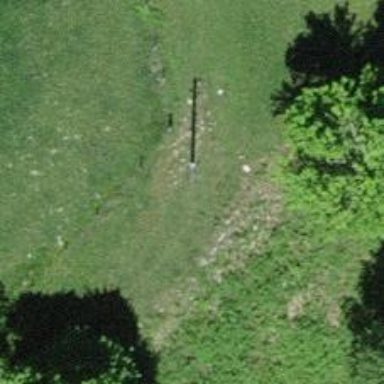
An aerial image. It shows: Power pole.